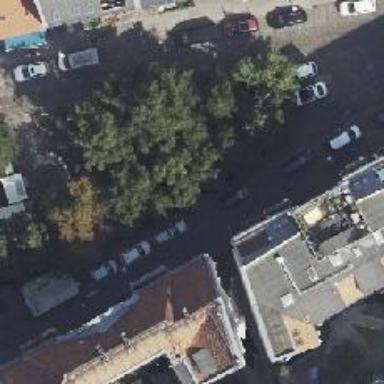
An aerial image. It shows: Residential road with lane for parking on the right.